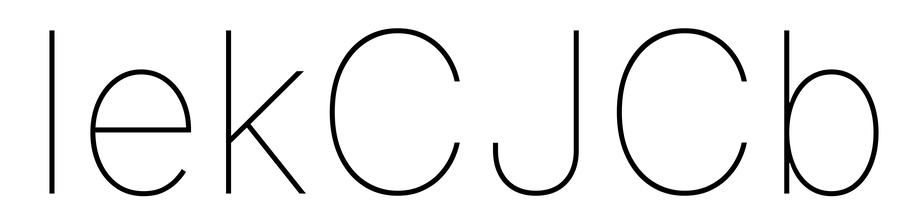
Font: Inter_Thin